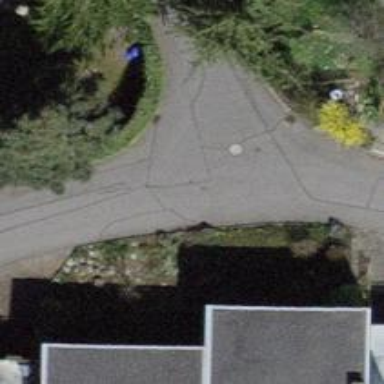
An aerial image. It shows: Unpaved road in residential area.